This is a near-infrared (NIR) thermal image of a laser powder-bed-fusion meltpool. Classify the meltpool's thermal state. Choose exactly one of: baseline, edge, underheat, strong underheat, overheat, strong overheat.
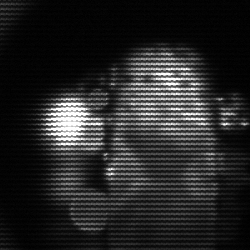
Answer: strong underheat